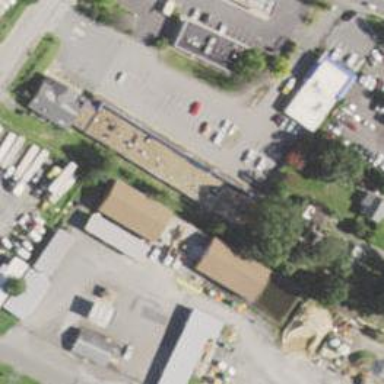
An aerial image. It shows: Retail building.